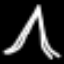
Label: The Eiffel Tower